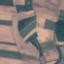
Land use / land cover: PermanentCrop